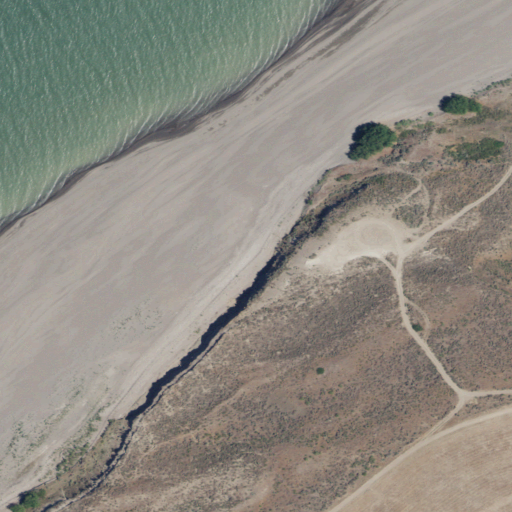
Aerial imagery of cape in Idaho named Bronco Point containing shrub, grassland, open water, barren land, herbaceous wetlands, cultivated crops, and woody wetlands